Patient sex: F
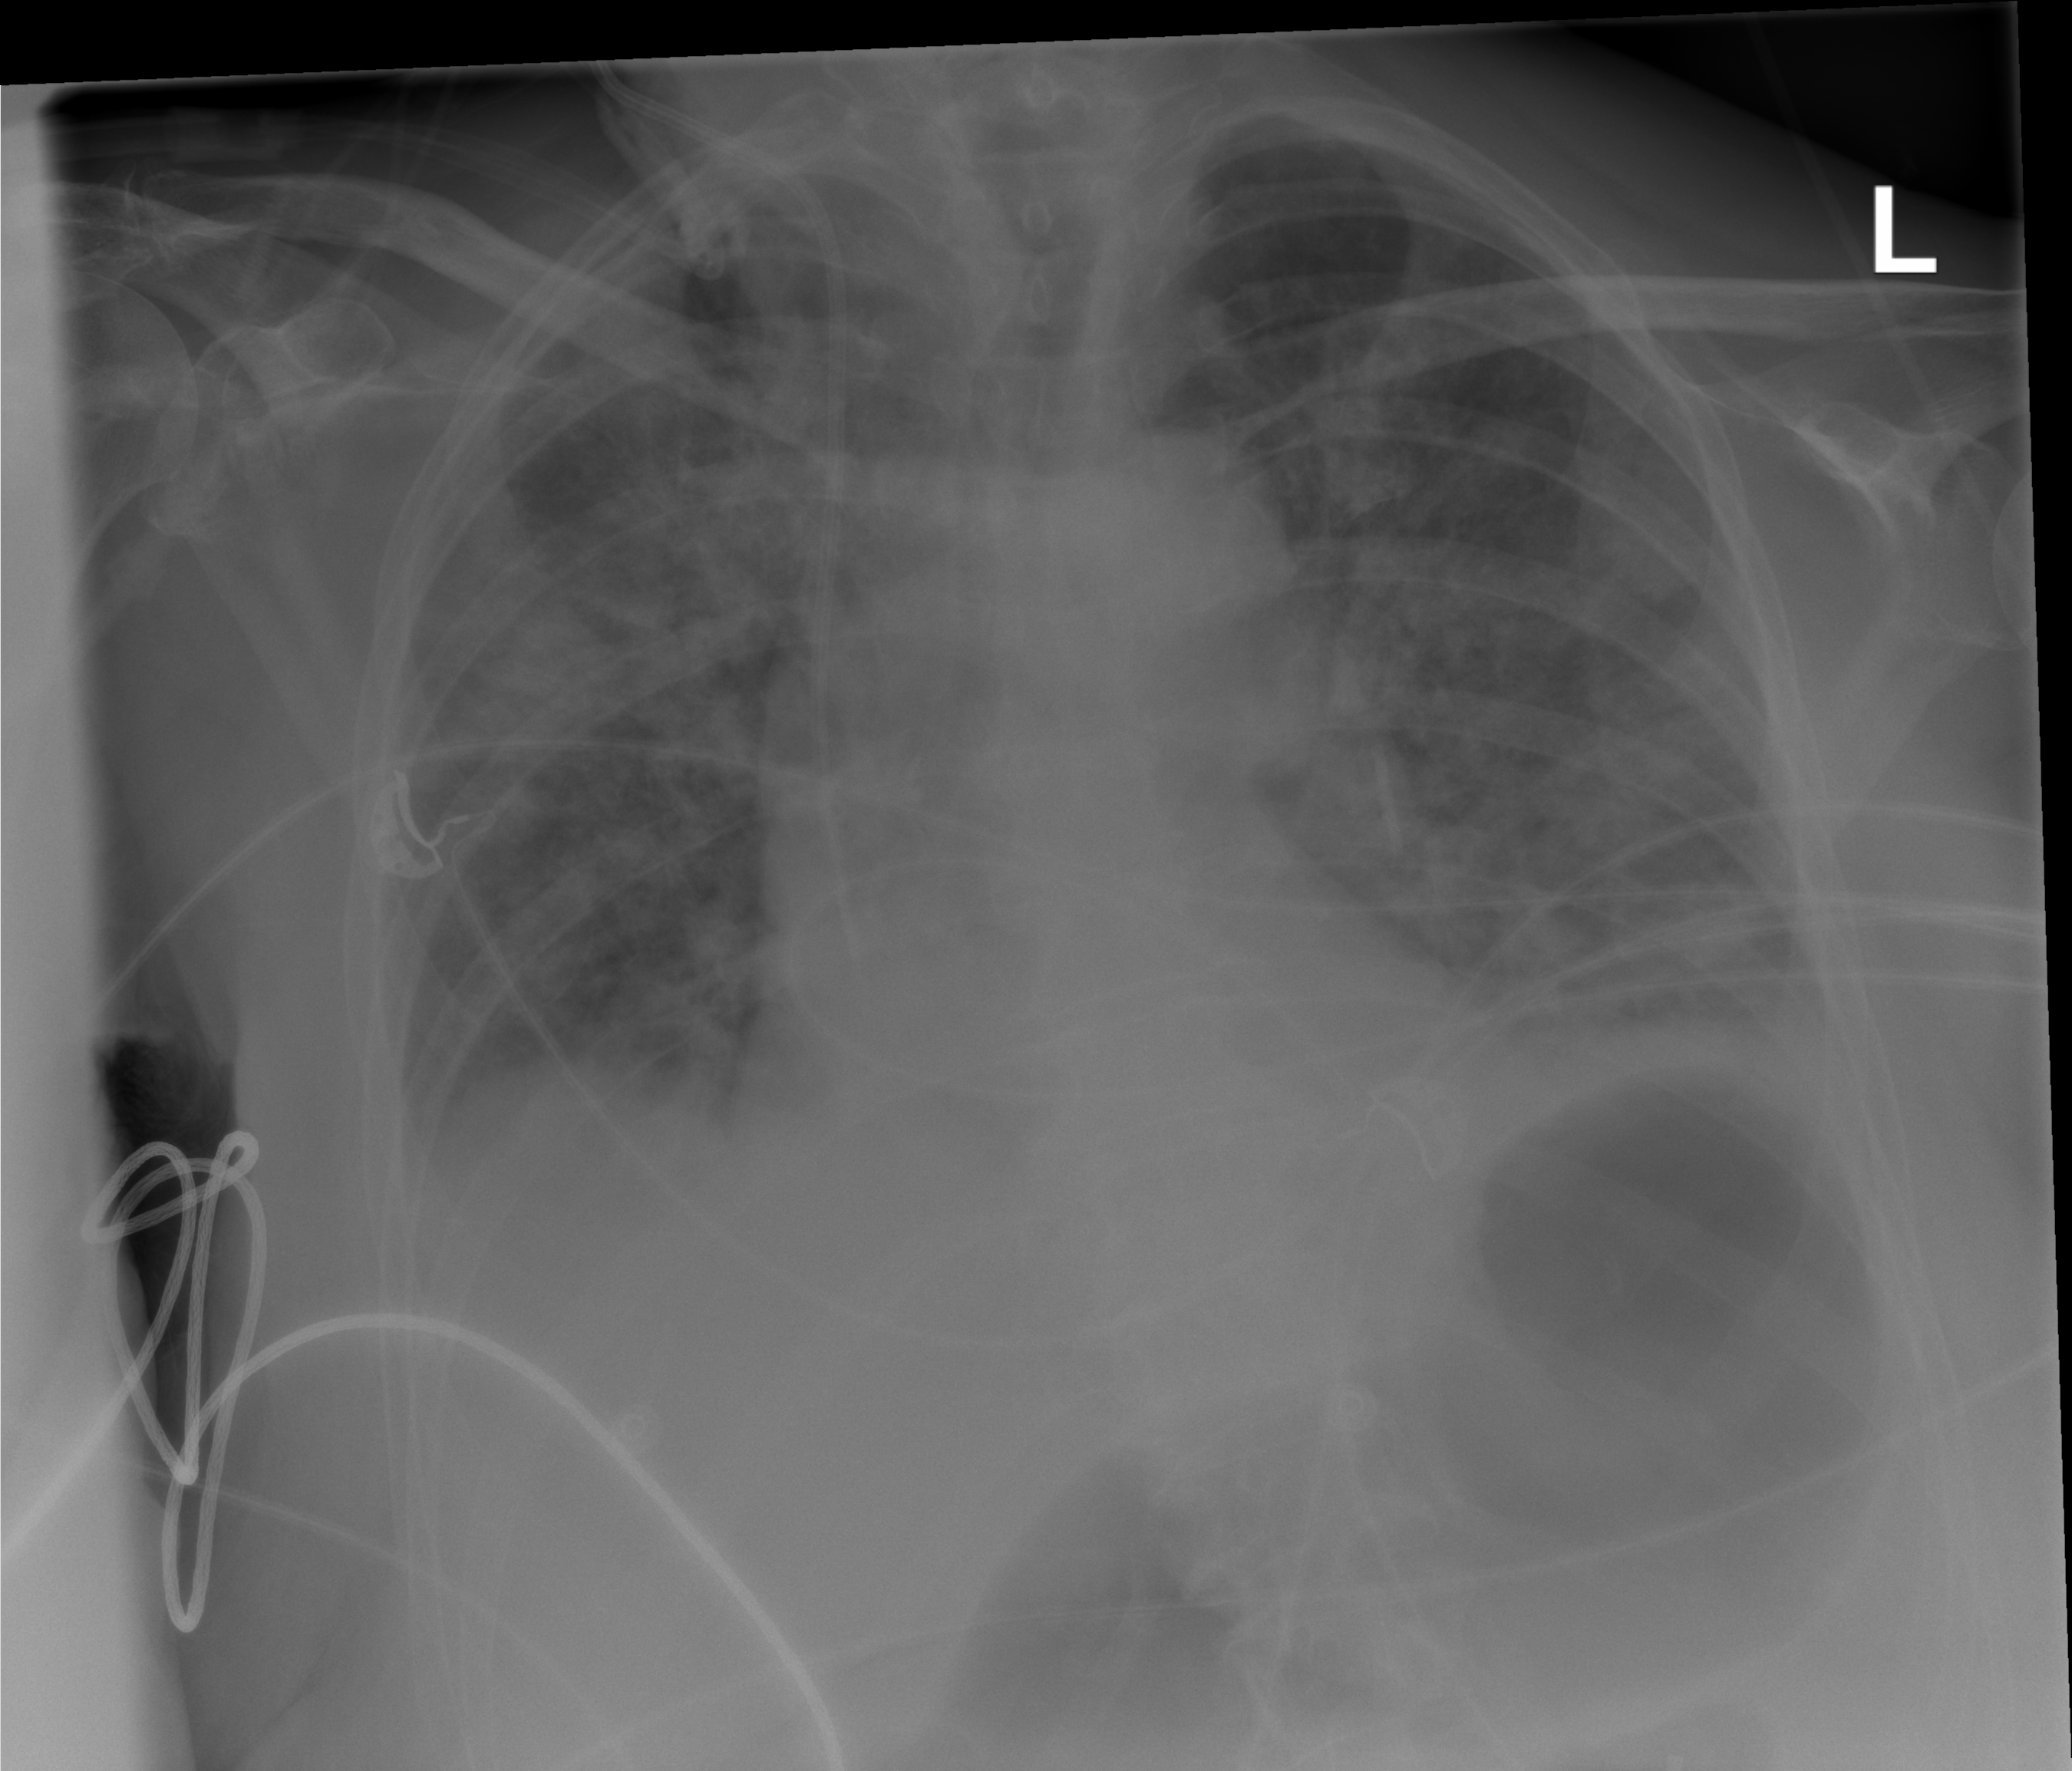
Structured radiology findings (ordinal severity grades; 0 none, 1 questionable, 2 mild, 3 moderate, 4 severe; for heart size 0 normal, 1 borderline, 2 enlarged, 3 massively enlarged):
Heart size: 0
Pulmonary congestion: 3
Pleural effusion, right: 2
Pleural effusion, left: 1
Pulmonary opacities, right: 3
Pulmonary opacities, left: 3
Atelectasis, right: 2
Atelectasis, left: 2